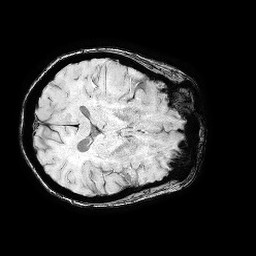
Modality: SWI
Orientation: axial
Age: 76
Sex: female
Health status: ill
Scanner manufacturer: philips
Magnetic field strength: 3 T
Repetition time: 0.031 s